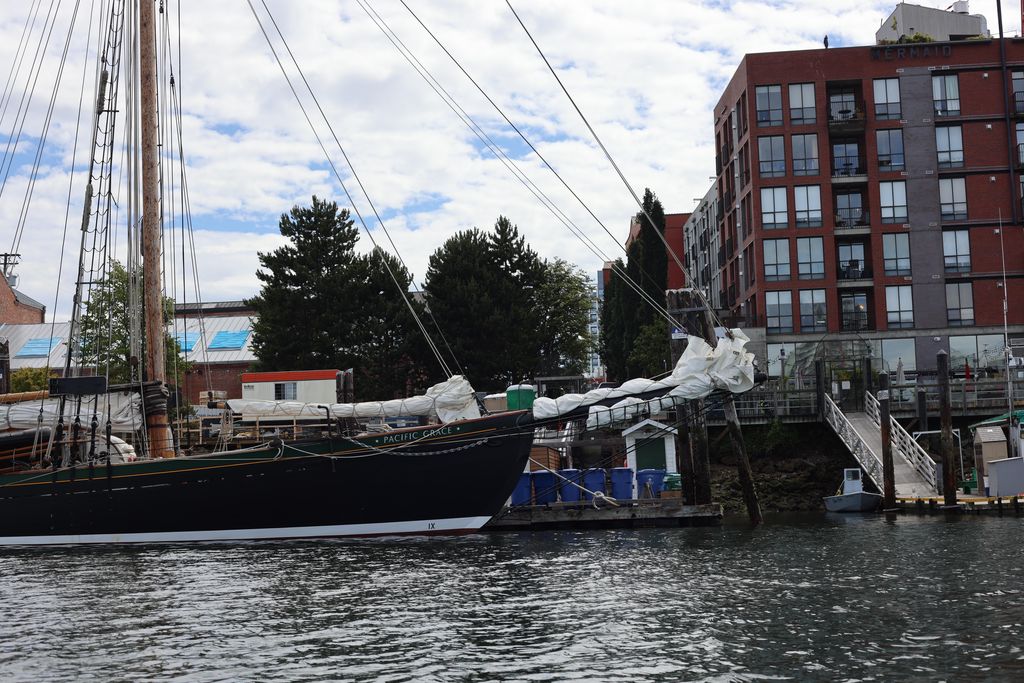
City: victoria